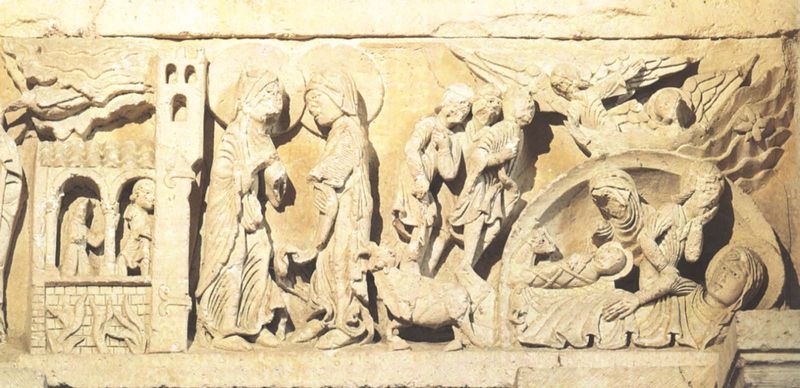
Titel: Tympanon des Südportals mit Relief
Standort: Vézelay, St. Madeleine (EU - F - Burgund)
Schlagwörter: flügel, mann, menschen, fenster, frau, männer, szene, gebäude, haus, tier, alt, stein, kirche, kind, turm, engel, relief, figuren, lamm, schaf, burg, heiligenschein, christus, grab, jesus, romanik, könige, heilige, maria, magdalena, hirten, sakral, auferstehung, joseph, verkündigung, geburt, krippe, romanisch, jesuskind, weisen, bethlehem, jesu geburt, kinjesuskind